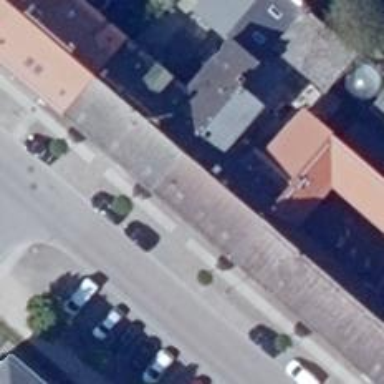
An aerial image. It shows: Restaurant.